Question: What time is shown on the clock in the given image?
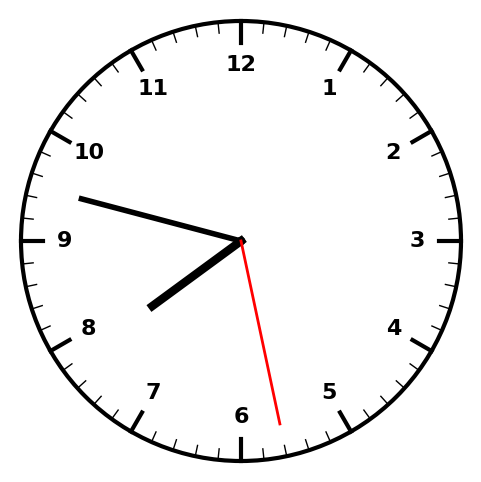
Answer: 07:47:28